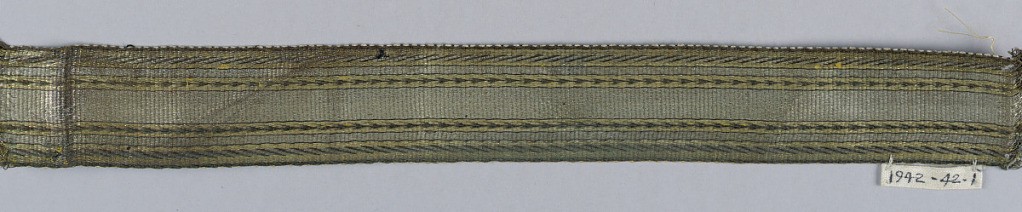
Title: Trimming
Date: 18th century
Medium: silk, linen, metallic thread Technique: compound weave
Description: Yellow gold, light gold and black warps which form the pattern of vertical stripes, the center ones with chevrons in black, and the outer ones with diagonal pin stripes, also in black. The weft, which is concealed, consists of six linen threads.